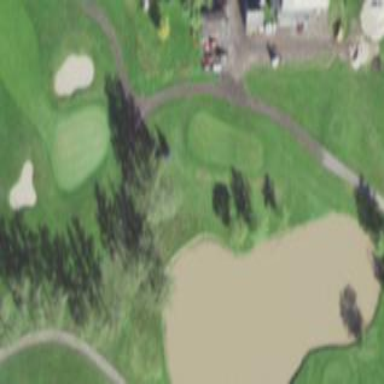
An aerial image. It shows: Water hazard in golf course. The hazard is natural water feature.